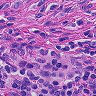
Metastatic tissue present: no